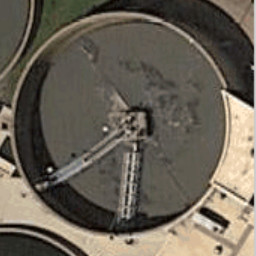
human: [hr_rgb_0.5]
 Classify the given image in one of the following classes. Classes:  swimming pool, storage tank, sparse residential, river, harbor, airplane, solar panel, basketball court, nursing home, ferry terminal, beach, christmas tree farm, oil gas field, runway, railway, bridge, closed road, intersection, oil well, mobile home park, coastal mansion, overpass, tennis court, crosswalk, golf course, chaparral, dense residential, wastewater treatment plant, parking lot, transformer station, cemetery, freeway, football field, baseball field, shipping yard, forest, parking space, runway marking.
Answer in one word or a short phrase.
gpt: wastewater treatment plant